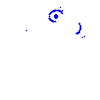
Particle: kaon